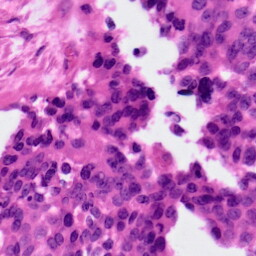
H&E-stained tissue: Ovarian